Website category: jobs
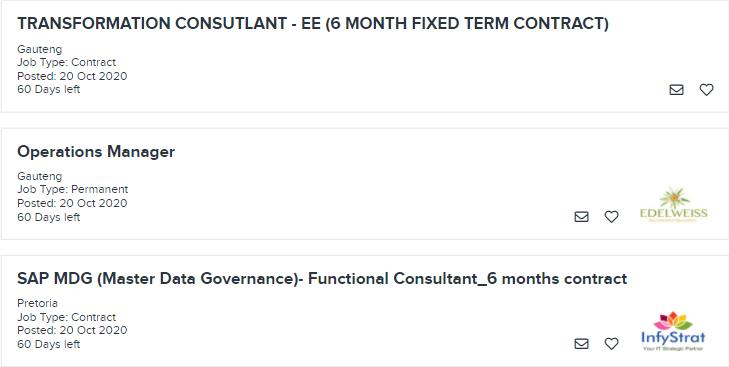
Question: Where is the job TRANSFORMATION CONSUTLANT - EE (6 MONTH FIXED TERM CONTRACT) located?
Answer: Gauteng

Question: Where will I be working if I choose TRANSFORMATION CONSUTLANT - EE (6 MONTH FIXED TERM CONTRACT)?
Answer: Gauteng

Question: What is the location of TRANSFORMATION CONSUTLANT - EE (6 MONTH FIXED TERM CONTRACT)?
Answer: Gauteng

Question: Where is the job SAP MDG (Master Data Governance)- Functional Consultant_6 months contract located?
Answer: Pretoria

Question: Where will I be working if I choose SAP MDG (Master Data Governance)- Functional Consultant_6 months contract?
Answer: Pretoria

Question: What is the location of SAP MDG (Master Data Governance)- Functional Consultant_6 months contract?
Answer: Pretoria

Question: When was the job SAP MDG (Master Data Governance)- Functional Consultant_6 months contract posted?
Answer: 20 Oct 2020

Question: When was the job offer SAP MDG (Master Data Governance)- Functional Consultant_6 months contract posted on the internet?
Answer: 20 Oct 2020

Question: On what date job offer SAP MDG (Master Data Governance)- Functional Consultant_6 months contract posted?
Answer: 20 Oct 2020

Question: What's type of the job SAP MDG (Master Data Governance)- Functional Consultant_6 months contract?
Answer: Job Type: Contract

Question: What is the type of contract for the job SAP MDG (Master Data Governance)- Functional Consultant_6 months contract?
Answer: Job Type: Contract

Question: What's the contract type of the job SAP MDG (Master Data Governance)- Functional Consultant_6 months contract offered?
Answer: Job Type: Contract

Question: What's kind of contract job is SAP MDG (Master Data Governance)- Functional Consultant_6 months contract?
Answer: Job Type: Contract

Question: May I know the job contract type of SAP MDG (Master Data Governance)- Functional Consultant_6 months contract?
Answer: Job Type: Contract

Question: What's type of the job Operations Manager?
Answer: Job Type: Permanent

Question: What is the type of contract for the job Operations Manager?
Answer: Job Type: Permanent

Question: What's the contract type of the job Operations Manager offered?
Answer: Job Type: Permanent

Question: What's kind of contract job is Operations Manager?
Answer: Job Type: Permanent

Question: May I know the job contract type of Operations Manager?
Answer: Job Type: Permanent

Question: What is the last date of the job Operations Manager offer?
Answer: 60 Days left

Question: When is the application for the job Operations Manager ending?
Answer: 60 Days left

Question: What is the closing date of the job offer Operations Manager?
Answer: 60 Days left

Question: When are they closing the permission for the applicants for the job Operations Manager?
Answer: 60 Days left

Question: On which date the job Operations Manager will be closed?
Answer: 60 Days left

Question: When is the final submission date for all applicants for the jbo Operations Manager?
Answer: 60 Days left

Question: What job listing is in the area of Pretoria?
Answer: SAP MDG (Master Data Governance)- Functional Consultant_6 months contract

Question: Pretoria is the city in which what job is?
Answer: SAP MDG (Master Data Governance)- Functional Consultant_6 months contract

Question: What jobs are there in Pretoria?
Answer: SAP MDG (Master Data Governance)- Functional Consultant_6 months contract

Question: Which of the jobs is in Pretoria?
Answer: SAP MDG (Master Data Governance)- Functional Consultant_6 months contract

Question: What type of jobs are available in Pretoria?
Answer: SAP MDG (Master Data Governance)- Functional Consultant_6 months contract

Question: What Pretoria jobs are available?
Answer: SAP MDG (Master Data Governance)- Functional Consultant_6 months contract